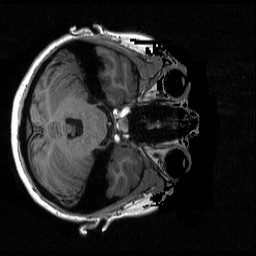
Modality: T1w
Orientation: axial
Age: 26
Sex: female
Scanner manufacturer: siemens
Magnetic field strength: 3 T
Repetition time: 2.3 s
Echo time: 0.00298 s